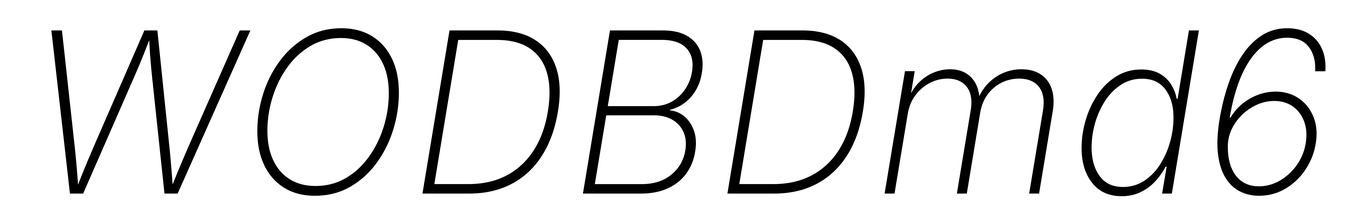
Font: Inter-Italic_ExtraLight_Italic